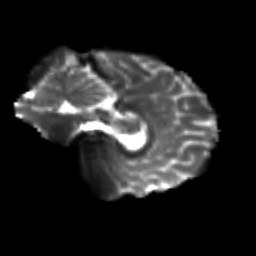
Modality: T2w
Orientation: sagittal
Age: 23
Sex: female
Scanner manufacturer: siemens
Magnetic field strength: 3 T
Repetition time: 3.5 s
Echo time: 0.113 s